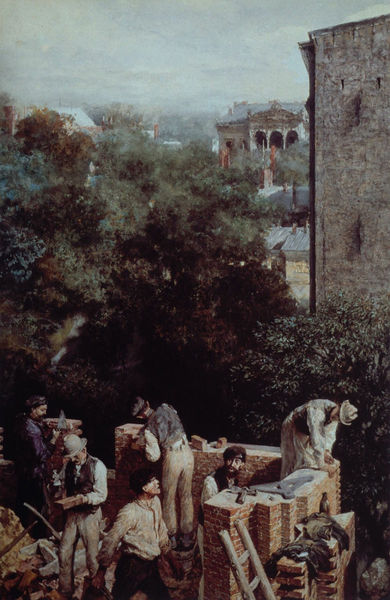
Titel: Maurer auf dem Bau
Künstler: Adolph Menzel
Standort: Essen (Ruhr)
Institution: Doerte von Bohlen und Halbach
Schlagwörter: baum, blau, dunkel, gemälde, gruppe, himmel, laub, mann, schatten, weiß, wolken, bäume, dreieck, grün, landschaft, ocker, stadt, braun, fenster, frau, grau, hell, hintergrund, holz, hut, hüte, licht, männer, orange, paris, schwarz, straße, dach, gebäude, haus, rot, weg, beige, bart, flasche, hemd, hose, kappe, wand, architektur, mensch, stein, steine, vollbart, horizont, häuser, büsche, gebüsch, mantel, realismus, arbeit, turm, aussicht, ente, bogen, fassade, italien, arbeiten, hemden, berge, dächer, mauer, ziegel, backstein, arbeiter, auto, fluß, leiter, treppe, menzel, tor, arkade, berlin, burg, palast, torbogen, mauerwerk, jacken, villa, ziegeln, ziegelsteine, handwerker, werkzeug, hammer, abgelegt, tempel, kelle, bau, hacke, bauen, aufbau, baustelle, maurer, architekt, bauarbeiten, horizint, polygon, ziegelstein, grüm, adolf menzel, leuter, spitzhacke, bauarbeiter, hausbau, bauarbeit, adolph menzel, mörtel, errichten, wester, aufbauen, lkw, adolf menzel7, leiterarbeiter